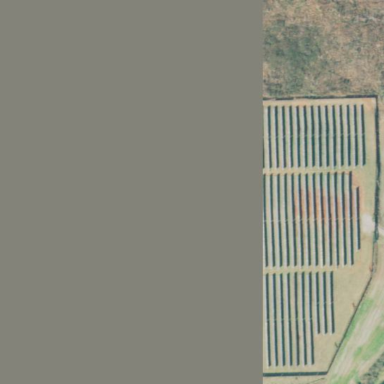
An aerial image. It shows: Solar power plant enclosed by fence. The plant generates electricity using photovoltaic technology.